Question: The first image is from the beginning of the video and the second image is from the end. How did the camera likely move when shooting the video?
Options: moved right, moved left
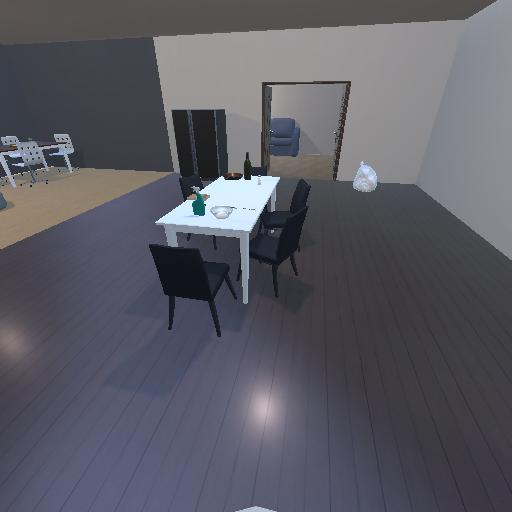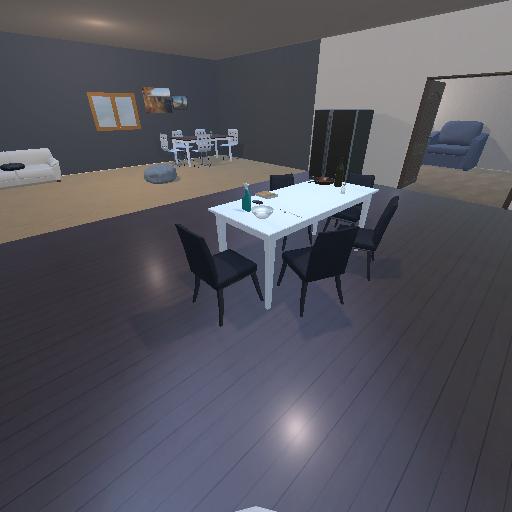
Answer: moved right